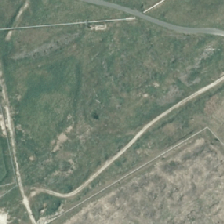
Land cover: high_producing_grassland